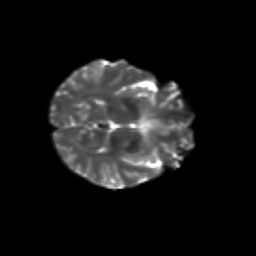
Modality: T2w
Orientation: axial
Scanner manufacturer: siemens
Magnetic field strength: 3 T
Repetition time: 9.2 s
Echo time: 0.084 s